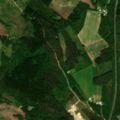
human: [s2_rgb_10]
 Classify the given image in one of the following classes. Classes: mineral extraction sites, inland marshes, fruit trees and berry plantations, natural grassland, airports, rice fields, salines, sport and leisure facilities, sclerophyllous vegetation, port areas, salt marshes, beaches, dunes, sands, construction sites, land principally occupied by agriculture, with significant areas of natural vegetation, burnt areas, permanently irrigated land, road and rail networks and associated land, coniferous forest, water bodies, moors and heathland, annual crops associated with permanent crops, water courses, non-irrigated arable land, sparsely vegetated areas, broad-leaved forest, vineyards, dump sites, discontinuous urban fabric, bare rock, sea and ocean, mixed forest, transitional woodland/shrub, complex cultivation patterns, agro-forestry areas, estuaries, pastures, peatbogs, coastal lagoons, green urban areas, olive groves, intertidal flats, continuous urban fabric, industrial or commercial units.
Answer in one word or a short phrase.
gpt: coniferous forest, mixed forest, transitional woodland/shrub